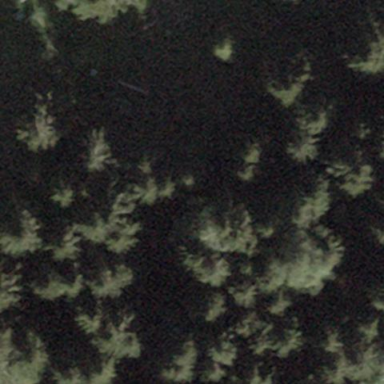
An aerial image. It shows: Serene woodland landscape.